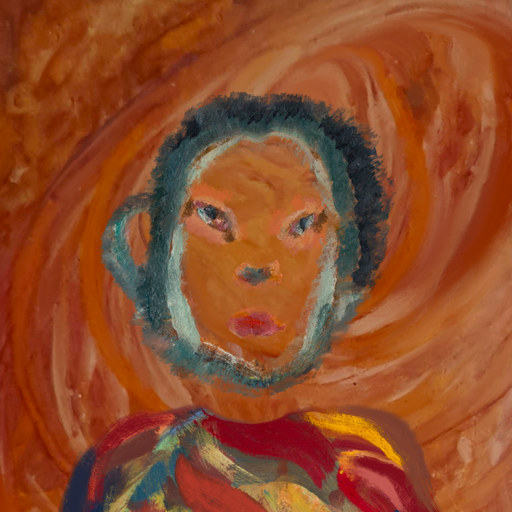
Background: Pious_Lady, Head And Neck Front: Pious_Lady, Face Front: Boggyland, Bust: Mother_And_Son_Son, Hair Front: Boggyland, Head Accessory: Blank, Second Necklace: Blank, Necklace: Blank, Baby: Blank